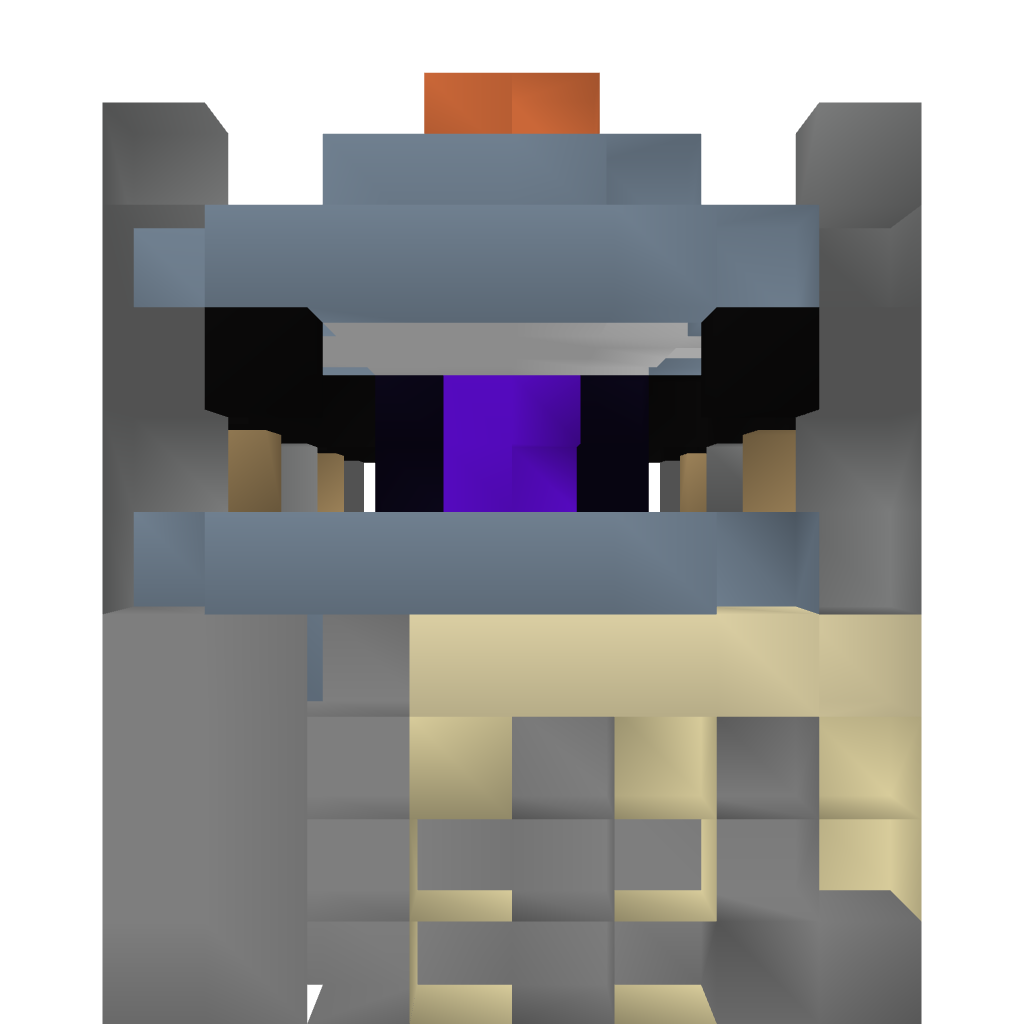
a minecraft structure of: Brick-Locked Nether Portal